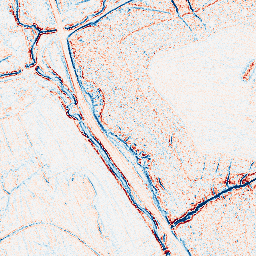
Category: edge_preserving
Decomposition family: bilateral
Decomposition parameters: d: 5
sigma_color: 75
sigma_space: 100
Upsampling method: sinc_hamming
Upsampling parameters: scale: 2
kernel_size: 8
Upsampling scale: 2